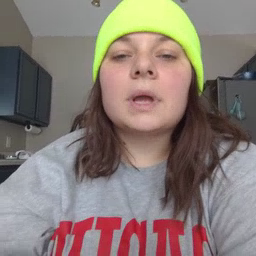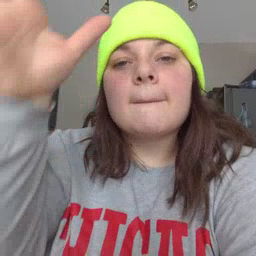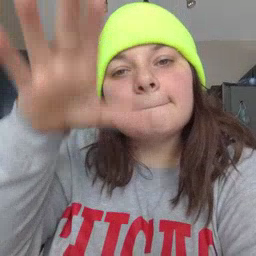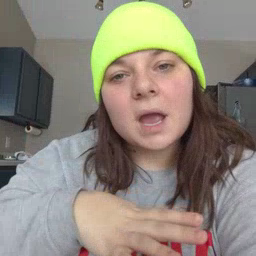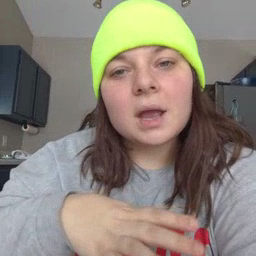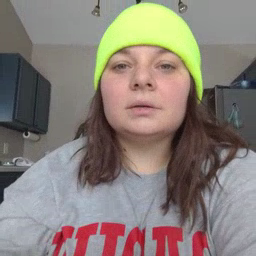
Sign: man